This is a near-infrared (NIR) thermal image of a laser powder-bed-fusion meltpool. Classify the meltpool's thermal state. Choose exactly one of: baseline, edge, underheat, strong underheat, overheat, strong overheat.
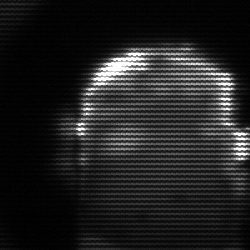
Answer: baseline